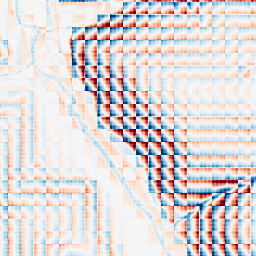
Category: wavelet
Decomposition family: wavelet_biorthogonal
Decomposition parameters: wavelet: bior1.3
level: 4
Upsampling method: sinc_hamming
Upsampling parameters: scale: 4
kernel_size: 4
Upsampling scale: 4